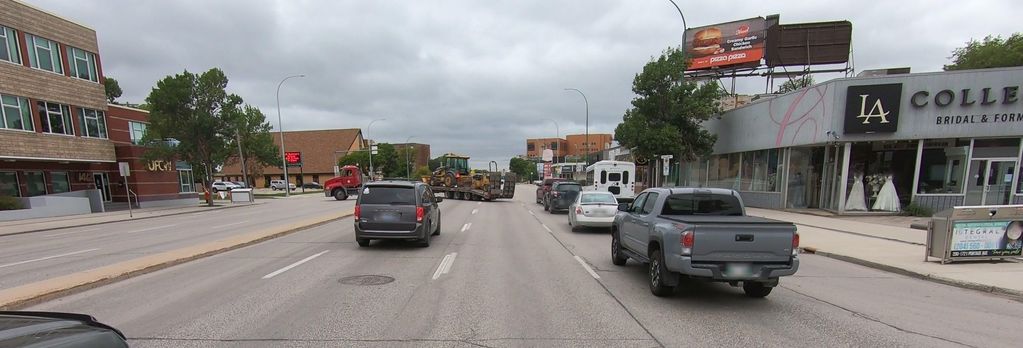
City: winnipeg